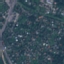
Label: Residential